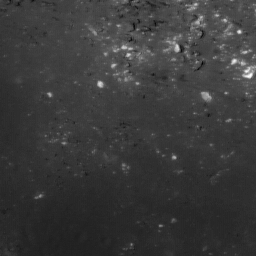
Host type: background_regolith
Lunar coordinates: latitude nan, longitude nan